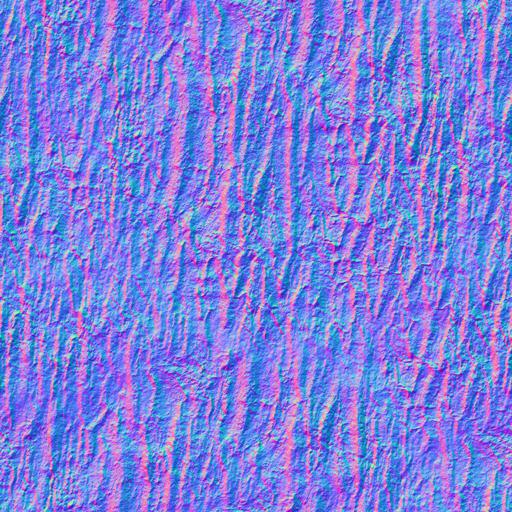
bark dark smooth tree wood wooden